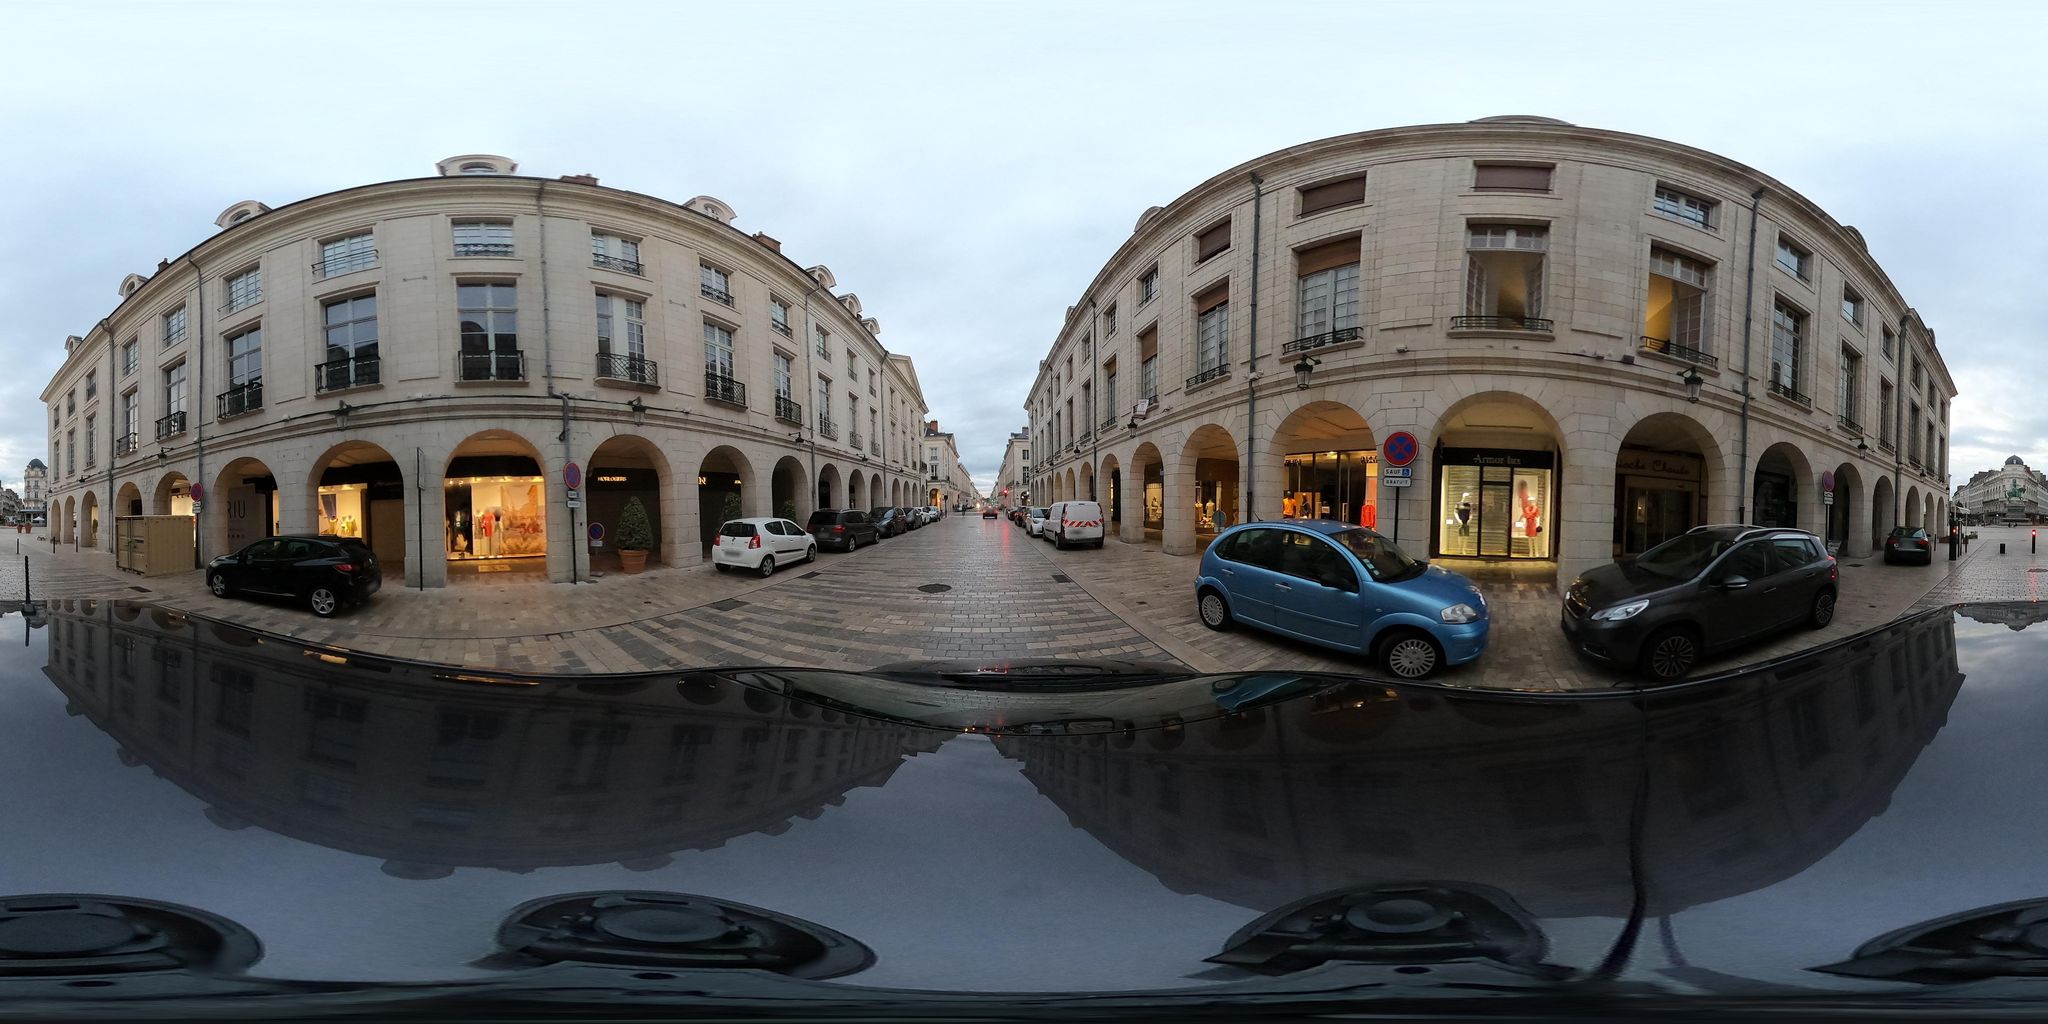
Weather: snowy
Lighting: day
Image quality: slightly poor
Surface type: railway
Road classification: living_street, pedestrian
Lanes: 2
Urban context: urban centre
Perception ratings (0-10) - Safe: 3.84, Lively: 9.23, Beautiful: 3.09, Boring: 3.63, Depressing: 2.57, Wealthy: 8.49